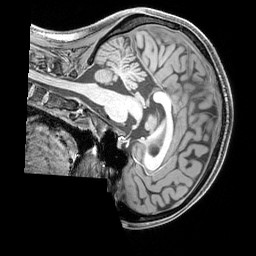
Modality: T1w
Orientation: sagittal
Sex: female
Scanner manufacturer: siemens
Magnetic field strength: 3 T
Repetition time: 2.3 s
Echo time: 0.00226 s